Question: I have a dialog window created dinamically. There I have TextFields and ChoiceBoxes. Text fields fits column widths and ChoiceBoxes are not. Have a look at the pic:

I need choicebox to be of the same width as textField
elements are added in this way:
'''
addingDialogPane.add(nameLabel, 0, 1);
addingDialogPane.add(name, 1, 1);
addingDialogPane.add(extUidLabel, 0, 2);
addingDialogPane.add(extUid, 1, 2);
addingDialogPane.add(is_folder, 0, 3);
addingDialogPane.add(parentLabel, 0, 4);
addingDialogPane.add(parent, 1, 4);
addingDialogPane.add(confirm, 1, 5);
'''
I've tryed to use
'parent.prefWidthProperty().add(name.getWidth());'
-
'parent.prefWidth(double);'
no effect
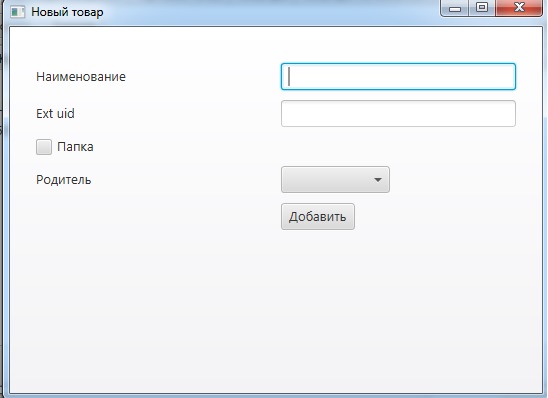
Answer: Set the maxWidth property of it to:
'''
extUid.setMaxWidth( Double.POSITIVE_INFINITY );
'''